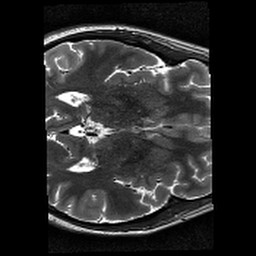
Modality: T2w
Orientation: axial